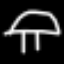
Label: mushroom